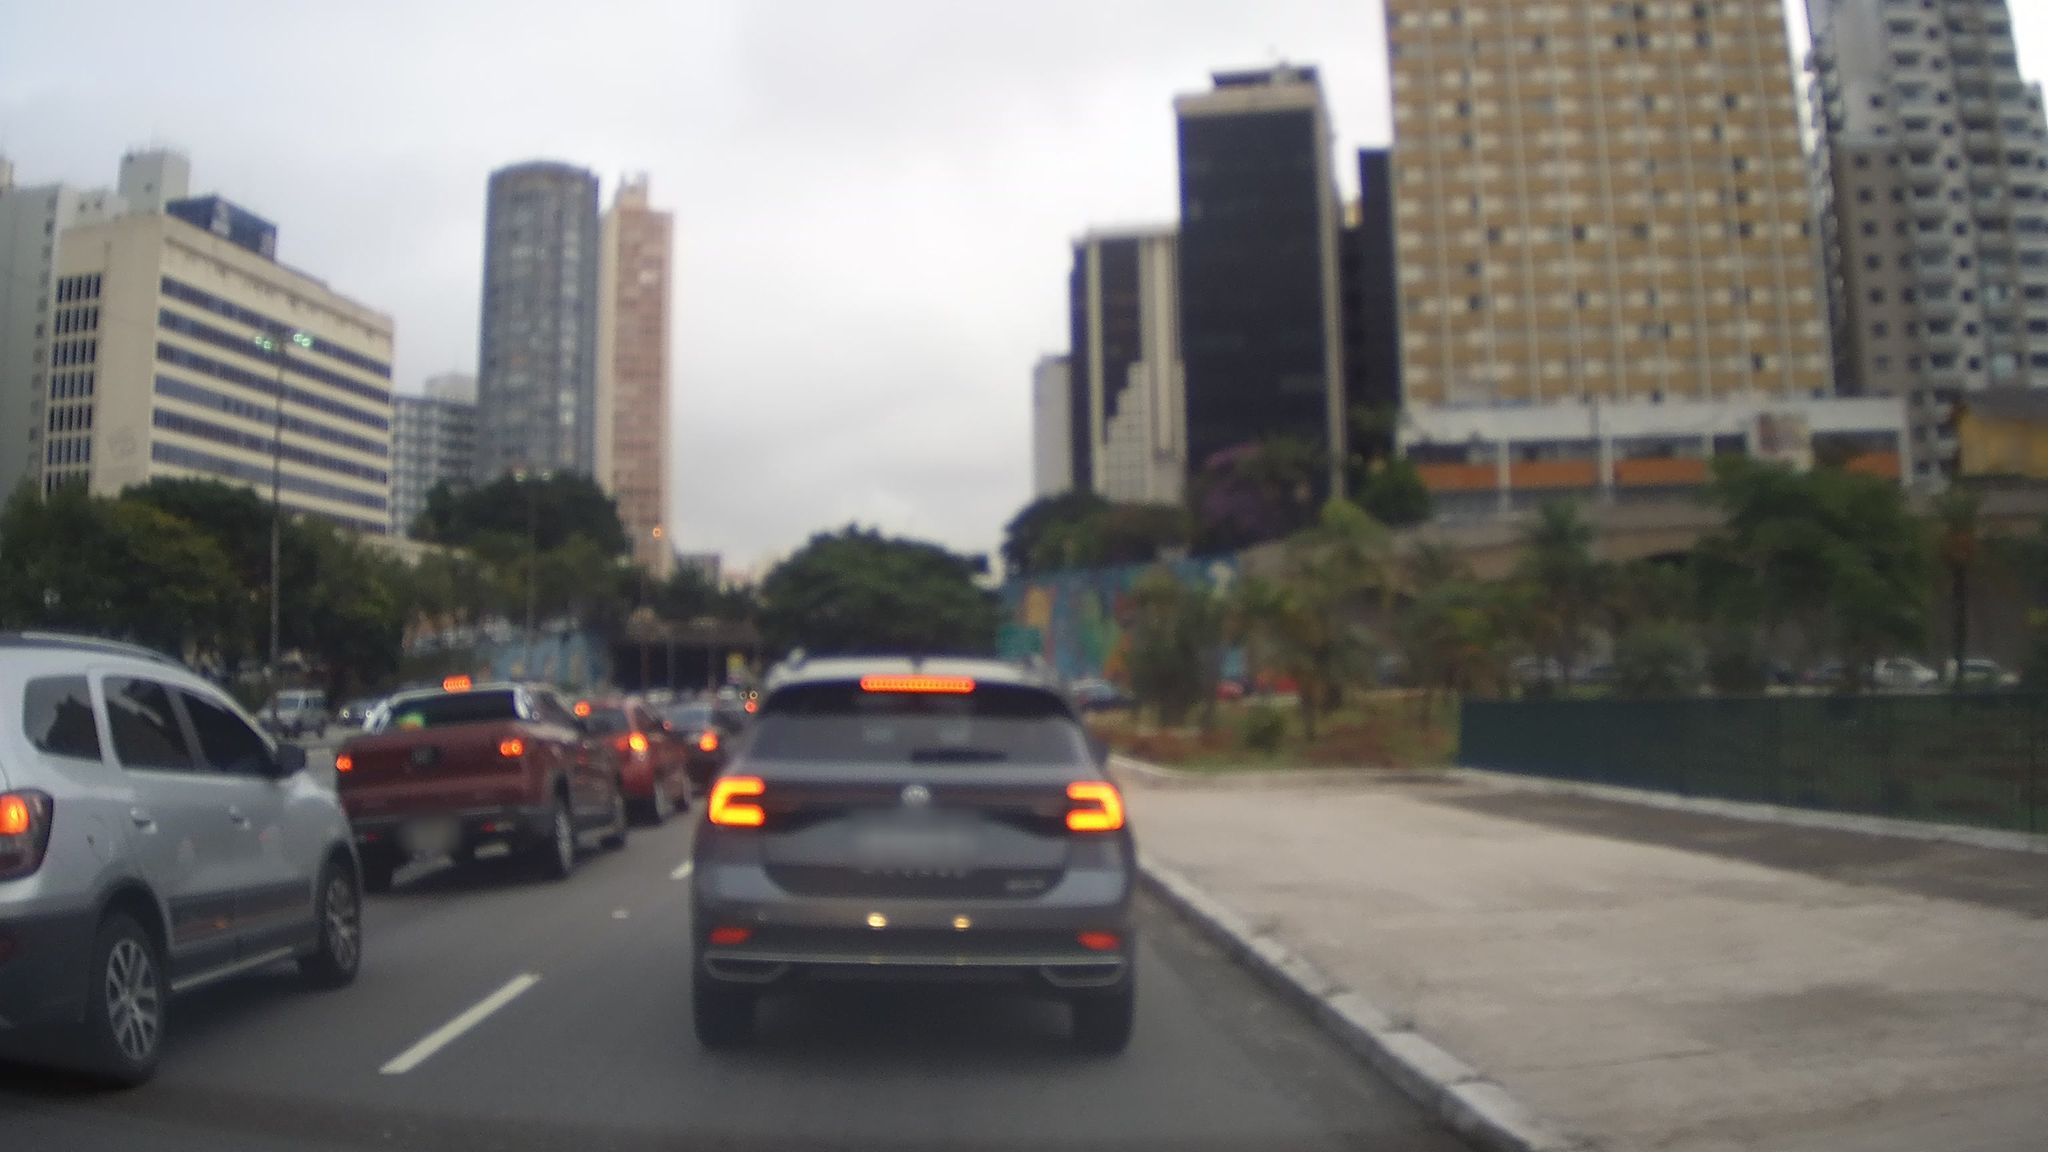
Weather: cloudy
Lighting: day
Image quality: good
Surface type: driving surface
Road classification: trunk_link
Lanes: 2
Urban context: urban centre
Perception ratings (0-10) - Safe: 4.13, Lively: 6.38, Beautiful: 7.8, Boring: 0.48, Depressing: 2.43, Wealthy: 5.38